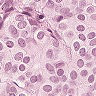
Metastatic tissue present: yes